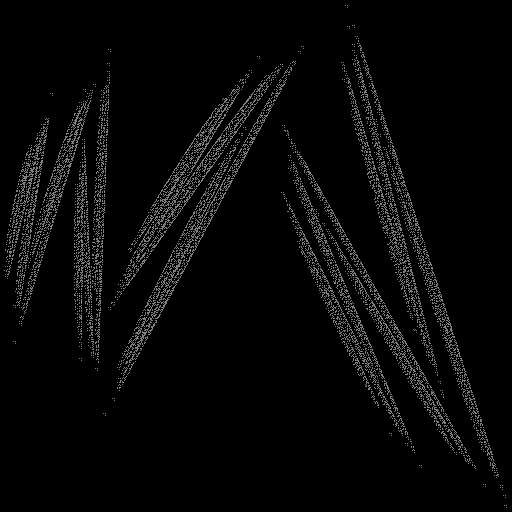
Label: bamboofern